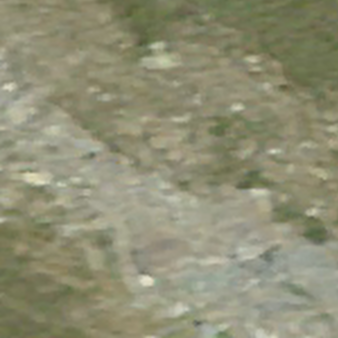
Label: other